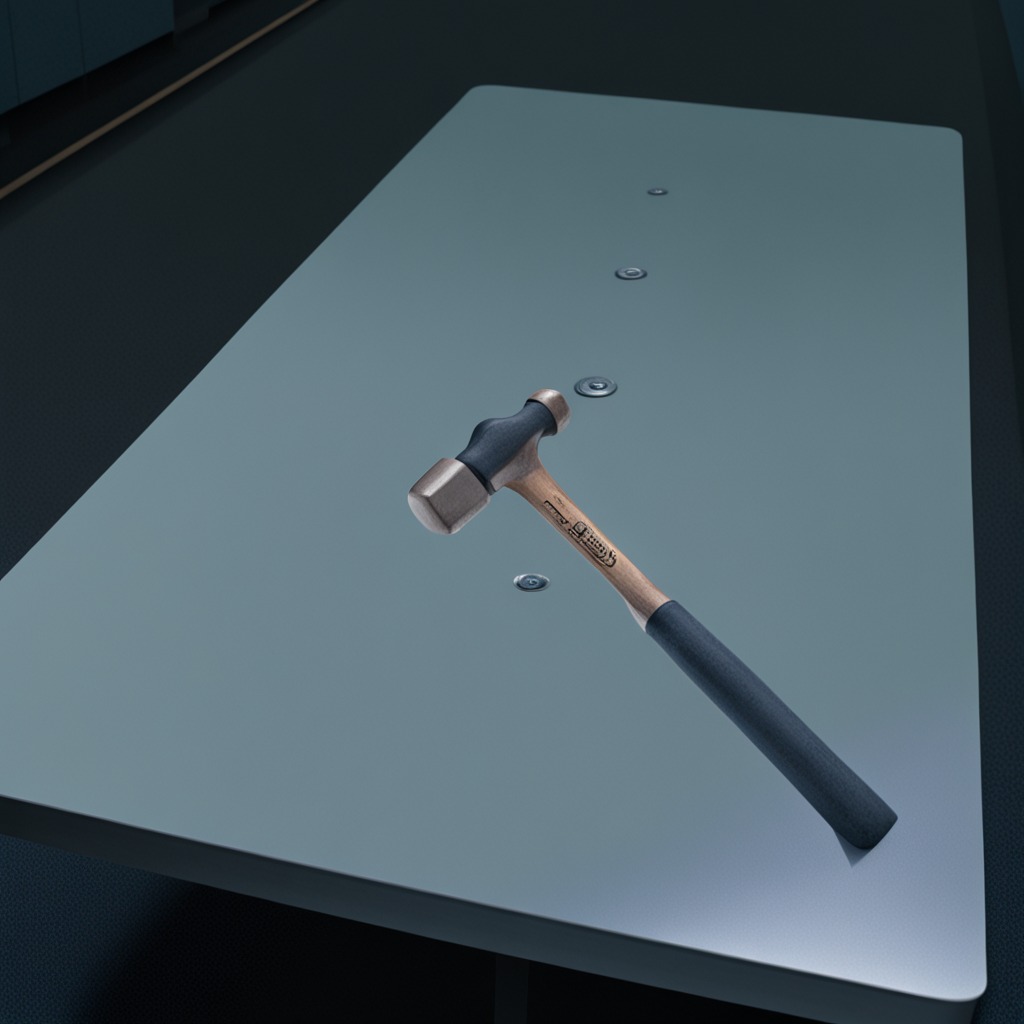
A hammer lies on a clean empty table in a railway signal maintenance room lit by harsh overhead fluorescents.